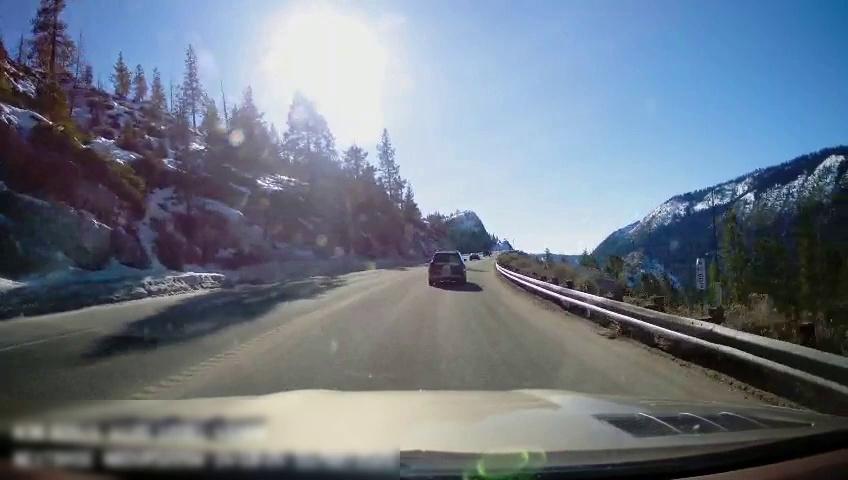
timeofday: Day
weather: Sunny
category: Drivable Space
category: Vehicles | SUV
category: Vehicles | Car